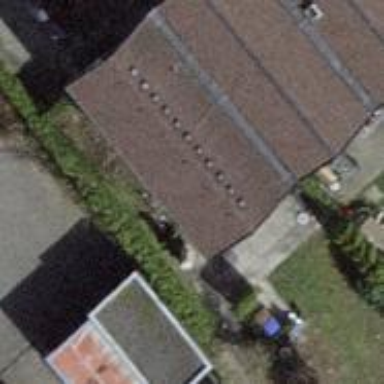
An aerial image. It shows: Terrace building.